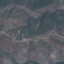
Land use / land cover class: HerbaceousVegetation